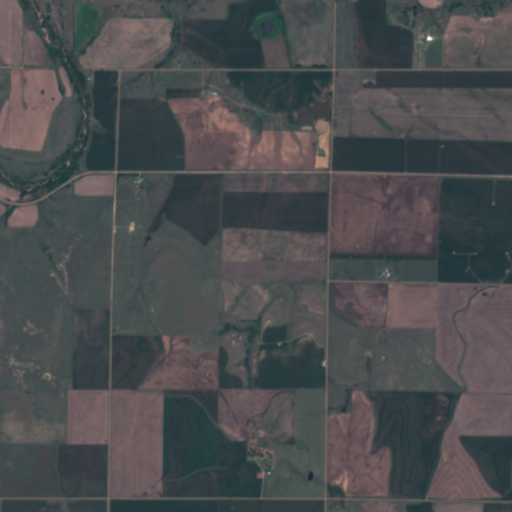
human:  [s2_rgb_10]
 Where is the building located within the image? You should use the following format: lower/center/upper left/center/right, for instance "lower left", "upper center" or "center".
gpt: The building is located in the upper left of the image.
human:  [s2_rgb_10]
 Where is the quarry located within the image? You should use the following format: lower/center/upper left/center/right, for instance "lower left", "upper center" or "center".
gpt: There is no quarry in the image.